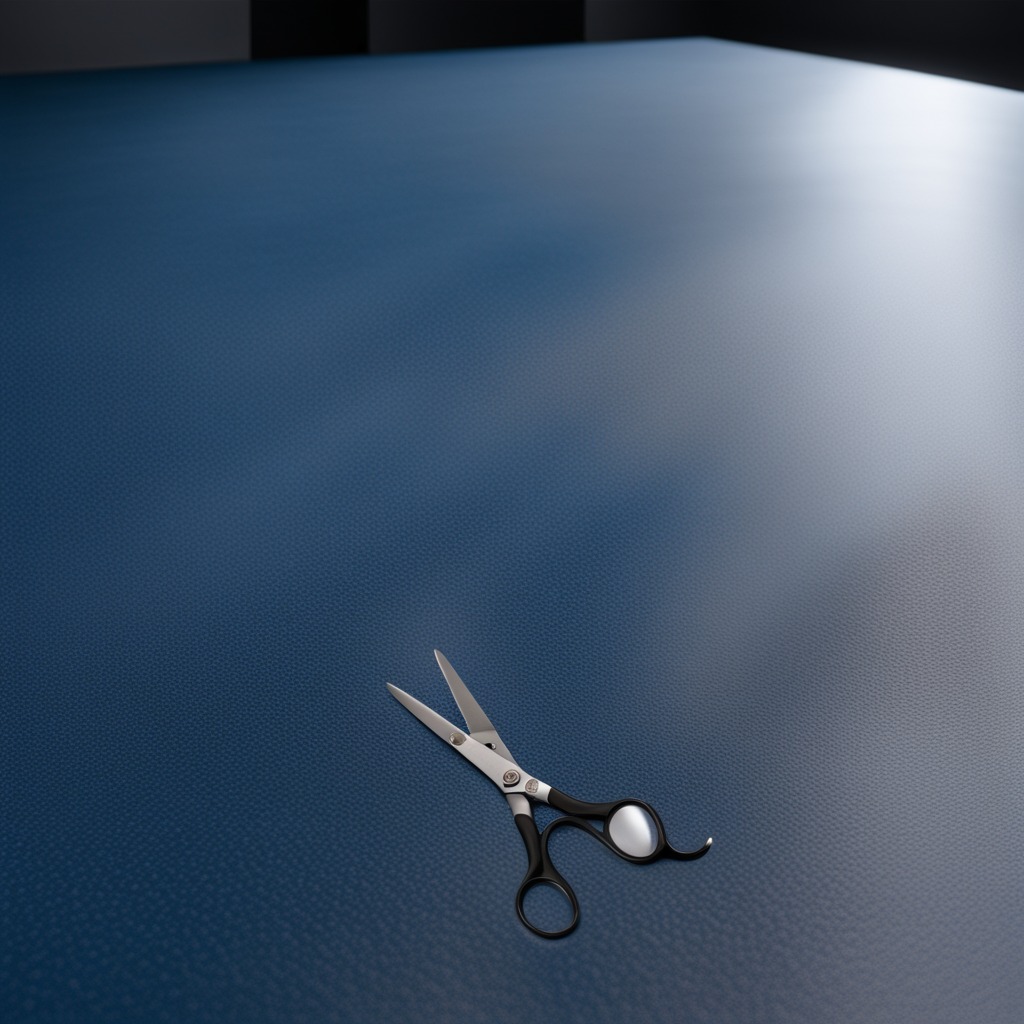
A scissor lies on the tabletop.